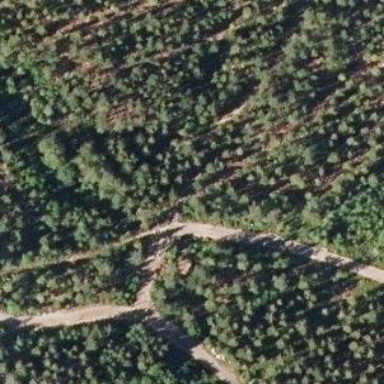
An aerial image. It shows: Path with excellent trail visibility.